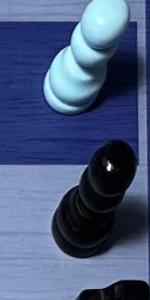
Label: Pawn_Black